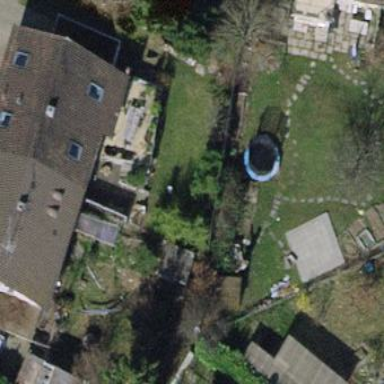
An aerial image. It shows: Semi-detached house with gabled roof.